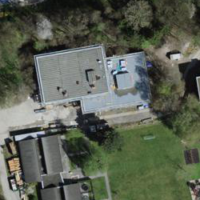
EUNIS habitat code: 55
Species observed at this site:
Fagus sylvatica